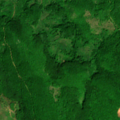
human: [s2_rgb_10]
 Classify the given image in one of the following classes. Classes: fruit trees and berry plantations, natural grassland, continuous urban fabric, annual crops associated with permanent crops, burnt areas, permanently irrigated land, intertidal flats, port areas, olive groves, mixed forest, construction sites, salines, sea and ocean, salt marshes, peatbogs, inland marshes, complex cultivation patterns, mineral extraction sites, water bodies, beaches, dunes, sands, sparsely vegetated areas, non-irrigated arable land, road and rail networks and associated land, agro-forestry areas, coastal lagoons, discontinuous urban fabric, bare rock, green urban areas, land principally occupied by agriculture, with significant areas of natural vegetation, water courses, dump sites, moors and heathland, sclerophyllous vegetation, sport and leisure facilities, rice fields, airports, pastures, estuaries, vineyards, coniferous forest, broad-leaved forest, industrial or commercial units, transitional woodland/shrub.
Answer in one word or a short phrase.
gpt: broad-leaved forest, mixed forest, transitional woodland/shrub